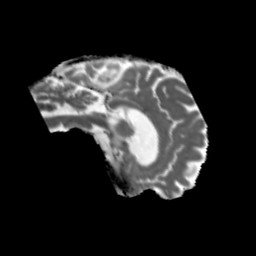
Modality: MD
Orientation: sagittal
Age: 70
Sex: male
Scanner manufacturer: siemens
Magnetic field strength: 3 T
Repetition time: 5.47 s
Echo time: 0.0854 s